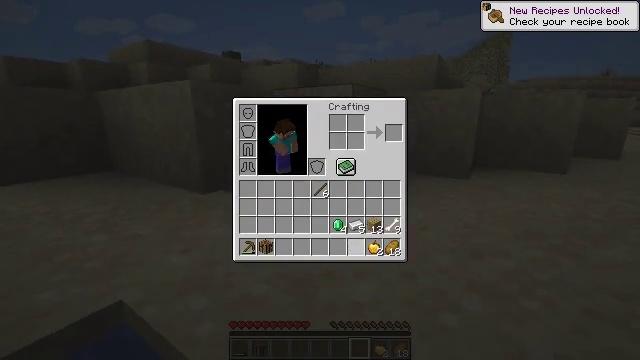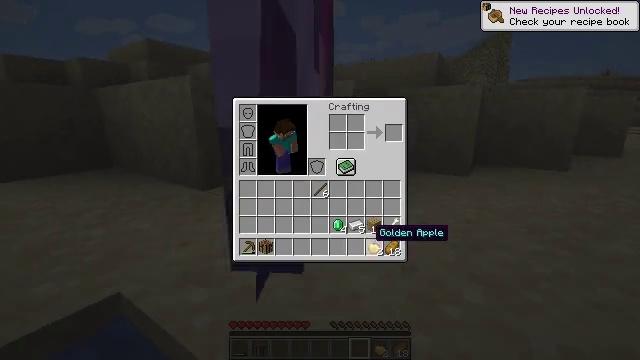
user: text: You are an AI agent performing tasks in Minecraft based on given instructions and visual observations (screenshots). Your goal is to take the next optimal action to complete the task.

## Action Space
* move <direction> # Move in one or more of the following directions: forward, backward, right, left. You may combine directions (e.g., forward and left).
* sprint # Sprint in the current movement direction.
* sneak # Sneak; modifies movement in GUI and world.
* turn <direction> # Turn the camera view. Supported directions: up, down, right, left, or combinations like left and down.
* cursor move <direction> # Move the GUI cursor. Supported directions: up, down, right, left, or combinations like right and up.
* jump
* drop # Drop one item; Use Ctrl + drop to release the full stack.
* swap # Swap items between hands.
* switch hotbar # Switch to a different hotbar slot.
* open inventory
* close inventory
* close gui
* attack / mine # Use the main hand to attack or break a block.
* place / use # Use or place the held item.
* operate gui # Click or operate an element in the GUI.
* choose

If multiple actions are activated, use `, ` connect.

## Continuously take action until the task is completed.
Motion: motion action
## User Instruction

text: Drop an enchanted book.
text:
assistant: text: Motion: cursor move right
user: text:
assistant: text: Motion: no_op